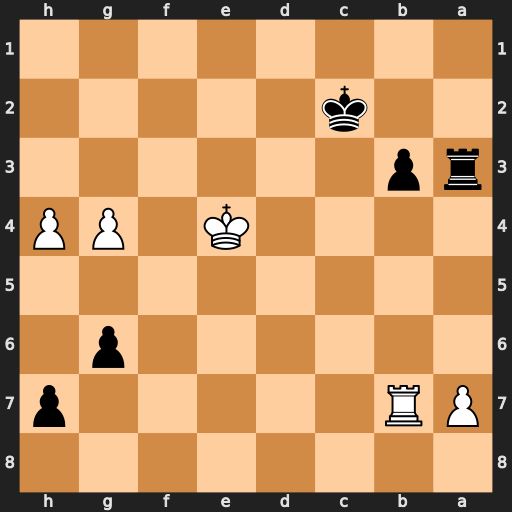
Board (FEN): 8/PR5p/6p1/8/4K1PP/rp6/2k5/8
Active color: b
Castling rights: -
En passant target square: -
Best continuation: b2 a8=R Rxa8